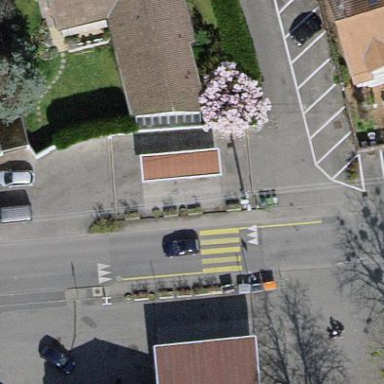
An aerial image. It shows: Fuel station.